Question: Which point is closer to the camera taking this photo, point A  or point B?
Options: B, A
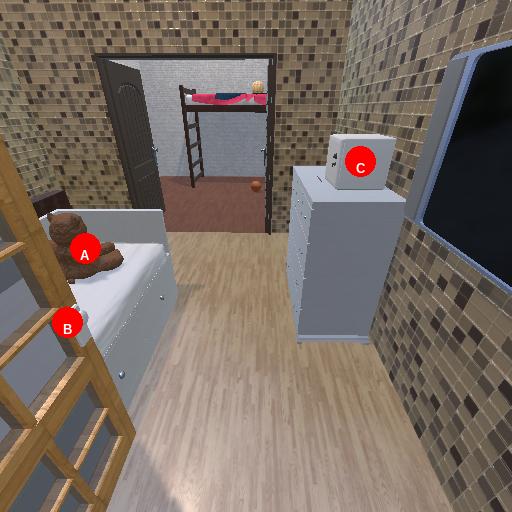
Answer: B